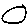
Label: circle